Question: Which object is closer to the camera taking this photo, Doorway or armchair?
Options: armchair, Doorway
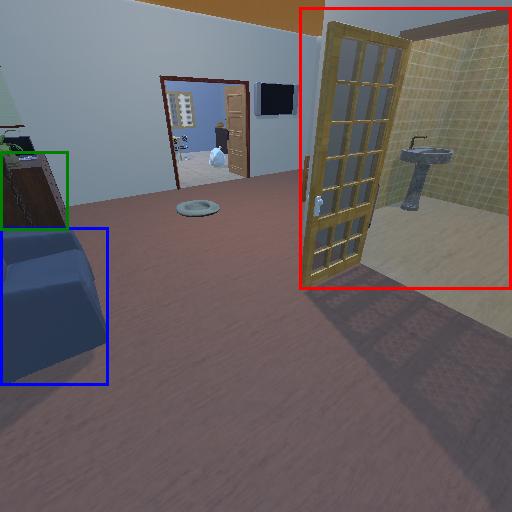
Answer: armchair